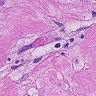
Metastatic tissue present: yes